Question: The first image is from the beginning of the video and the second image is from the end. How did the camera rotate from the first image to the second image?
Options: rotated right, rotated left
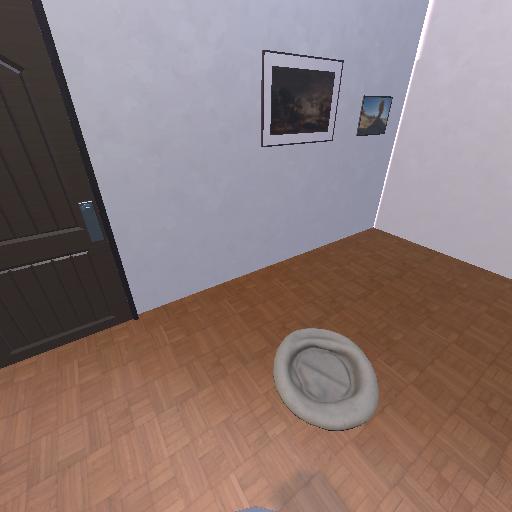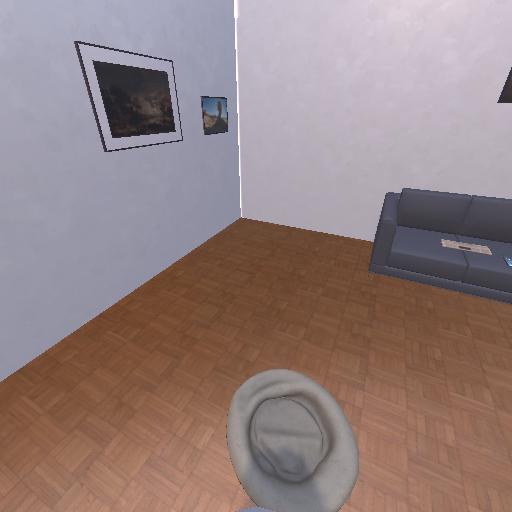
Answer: rotated right